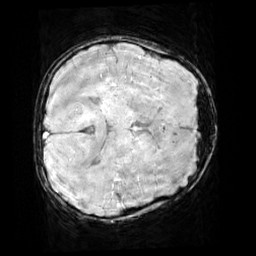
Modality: SWI
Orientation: axial
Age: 11
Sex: male
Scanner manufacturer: siemens
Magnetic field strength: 3 T
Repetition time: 0.027 s
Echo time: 0.02 s